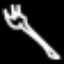
Label: fork